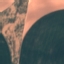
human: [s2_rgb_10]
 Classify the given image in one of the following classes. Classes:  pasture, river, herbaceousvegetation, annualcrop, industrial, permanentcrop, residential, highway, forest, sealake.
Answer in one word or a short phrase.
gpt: AnnualCrop